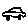
Label: car